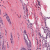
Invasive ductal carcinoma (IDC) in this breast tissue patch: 1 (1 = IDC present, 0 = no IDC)